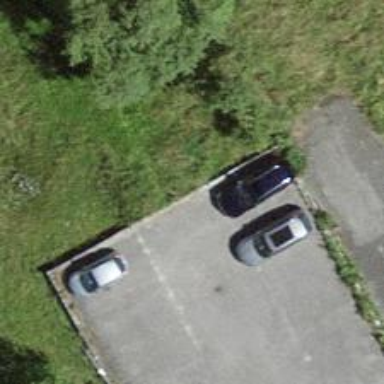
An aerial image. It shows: Parking aisle designated as service road.